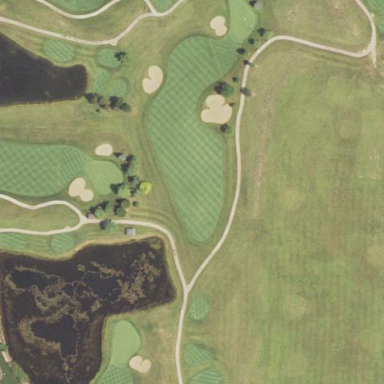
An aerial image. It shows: Beautiful golf fairway covered in lush green grass.